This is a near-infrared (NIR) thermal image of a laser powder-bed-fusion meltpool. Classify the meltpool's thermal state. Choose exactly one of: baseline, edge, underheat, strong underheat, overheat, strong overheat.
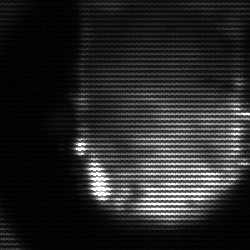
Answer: baseline